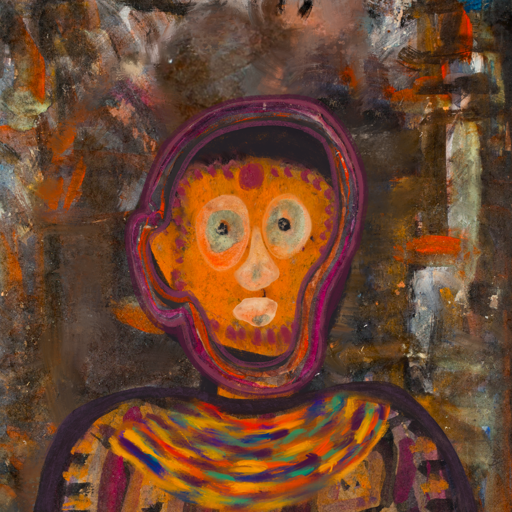
Background: GypsyQueen, Head And Neck Front: Doll, Face Front: Childish, Bust: Doll, Hair Front: Hypocrite, Head Accessory: Blank, Second Necklace: An_Impression_2, Necklace: Blank, Baby: Blank